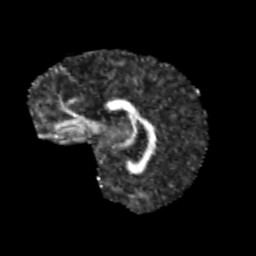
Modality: FA
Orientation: sagittal
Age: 10
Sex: female
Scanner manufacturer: siemens
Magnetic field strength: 3 T
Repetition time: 3.8 s
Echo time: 0.07 s